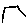
Label: hexagon